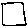
Label: square